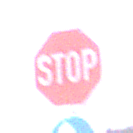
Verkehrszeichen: Stop
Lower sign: VorgeschriebeneFahrtrichtungGeradeausOderRechts
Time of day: MorningAfternoon
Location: Outdoor (Nature)
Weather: PartlyCloudy
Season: NotSpecified
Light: Natural